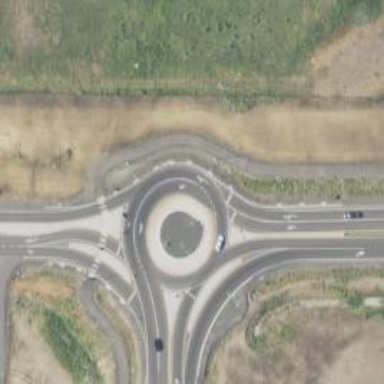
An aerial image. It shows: Secondary road with asphalt surface leading to roundabout junction.